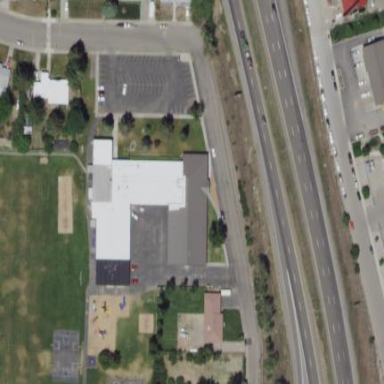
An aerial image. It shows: School.